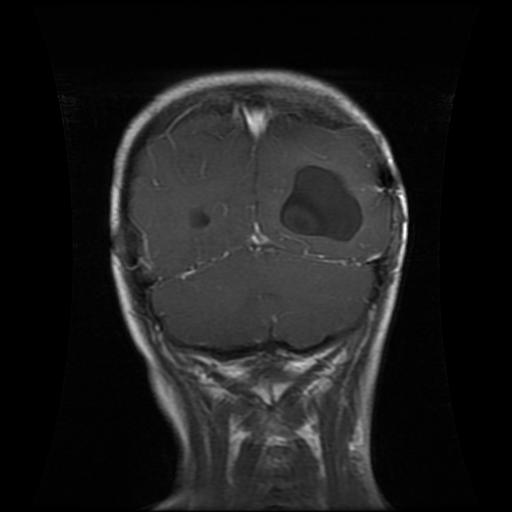
Label: glioma